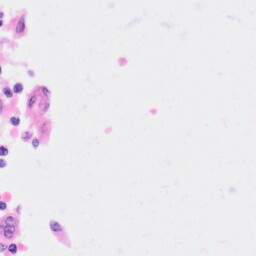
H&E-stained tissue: Kidney